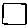
Label: square